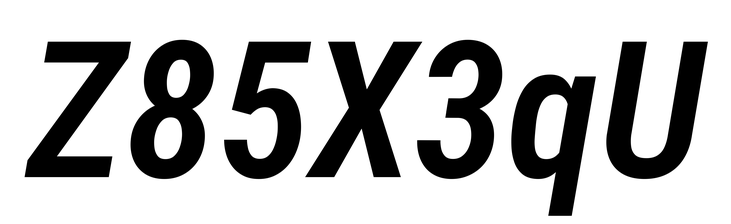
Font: Roboto-Italic_Condensed_SemiBold_Italic